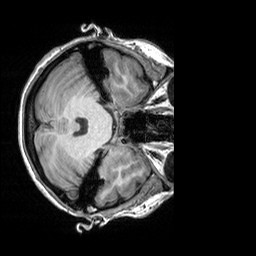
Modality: T1w
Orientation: axial
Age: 34
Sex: female
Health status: healthy
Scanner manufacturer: siemens
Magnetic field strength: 3 T
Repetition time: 2.3 s
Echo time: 0.00303 s